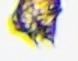
Label: Detritus